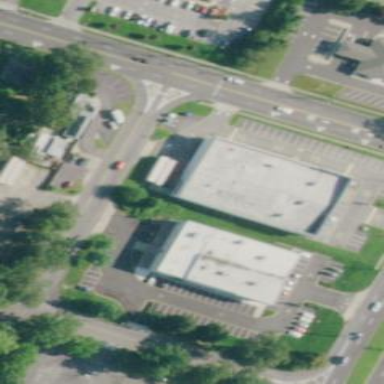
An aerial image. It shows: Building with furniture shop.